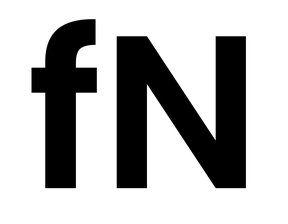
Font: Poppins-SemiBold